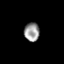
Tissue: prostate
Cell type: NK cells
Senescence score: 0.8421
Nuclear area (px): 278
Mean DAPI intensity: 152.763